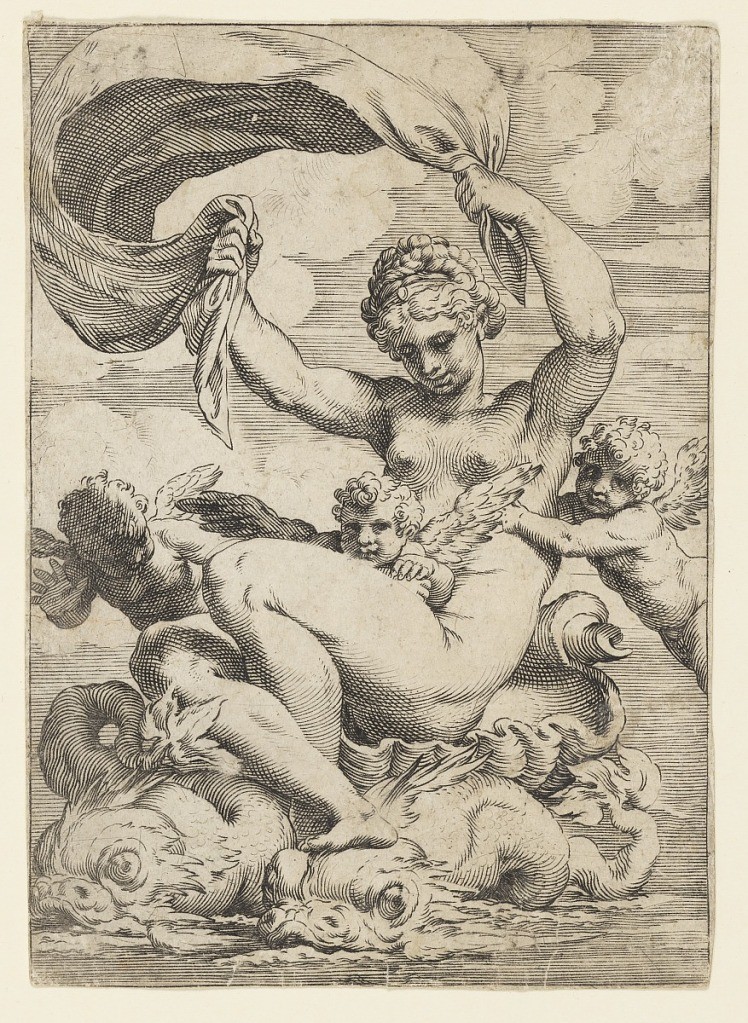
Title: Venus (or Galatea) and Cupids Supported by Dolphins
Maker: Agostino Carracci, Italian, 1557 – 1602
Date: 1590
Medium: Engraving on laid paper
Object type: Print
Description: Reclining nude female figure of Venus or Galatea at center, seated upon a shell resting upon the ocean, her hair in an elaborate braided style. Her legs crossed, her arms raised above holding a swath of drapery that balloons above her like a sail. At her feet are two dolphins who carry her across the surface of the water. At her lap and sides are winged putti. Below, ripples in the surface of the water. Cloudy sky in background.